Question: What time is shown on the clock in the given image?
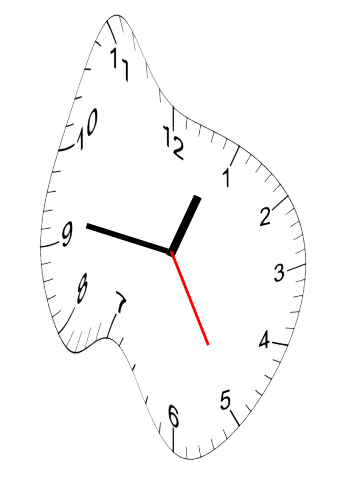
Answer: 12:46:25